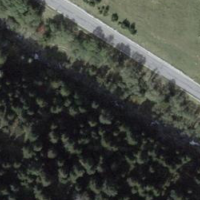
EUNIS habitat code: 31
Species observed at this site:
Turdus philomelos
Cinclus cinclus